Question: I want to show a text like below in the html page, how to do this?
This is what I tried up to now.
'''
<div class="filterleft" style="display: inline-block;">
<div id="filterleft_border" style="border-style:solid; border-width:1px;" >
<label class="category-label" for="category">Filter: </label>
<input type="checkbox" id="enableFilter"/>
<input type="search" id="filterValue" style="width: 50px"/>
</div>
</div>
'''
I created a fiddle for this,
<URL>
But what I want is,

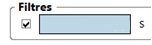
Answer: You'll have to use HTML '<fieldset>' and '<legend>' to make that work.Its really simpler to use it..See more about this in <URL>
See the
## fiddle
HTML
'''
<div class="filterleft" style="display: inline-block;">
<fieldset id="filterleft_border" style="border-style:solid; border-width:1px;" >
<legend>Filter: </legend>
<input type="checkbox" id="enableFilter"/>
<input type="search" id="duration" style="width: 50px"/>
</fieldset>
</div>
'''